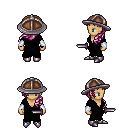
a pixel art fantasy rpg character, female body template, human, tanned skin, gray robe, white pants, pink left-swept hairstyle, chain helm, white cloth bracers, metal boots, dagger, four views (front, back, left, right), 2x2 character sprite sheet, small pixel art, hard edges, no anti-aliasing